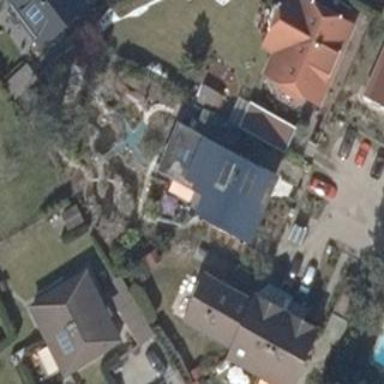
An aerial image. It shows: Simple house.